Question: I have a requirement to design in ireport.
I have three VOs
'''
DeliveryAllocations {
private String collectorCode;
private String collectorName;
private String month;
private List<PlantVO> plants = new ArrayList<PlantVO>();
with setter/getters
}
PlantVO{
private String plantCode;
private String plantName;
private String TotalWeight;
private List<PlantAllocationVO> allocations = new ArrayList<PlantAllocationVO>();
with setter/getters
}
PlantAllocationVO{
private String weight;
private String customerType;
private String customerValue;
private String comment;
private String date;
with setters/getters
}
'''
Now I want to display two fields from 'PlantVO' and three fields from 'PlantAllocationVO' in a report with tabular format.
How do I achieve this?
How do I fetch the data to design a report with this kind of structure?

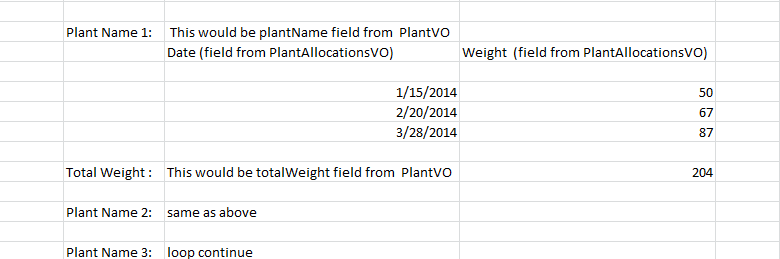
Answer: This is done by for example using a and passing as datasource
'new net.sf.jasperreports.engine.data.JRBeanCollectionDataSource($F{allocations})'
Example code:
'PlantVO.jrxml'
'''
<?xml version="1.0" encoding="UTF-8"?>
<jasperReport xmlns="http://jasperreports.sourceforge.net/jasperreports" xmlns:xsi="http://www.w3.org/2001/XMLSchema-instance" xsi:schemaLocation="http://jasperreports.sourceforge.net/jasperreports http://jasperreports.sourceforge.net/xsd/jasperreport.xsd" name="PlantVO" pageWidth="595" pageHeight="842" columnWidth="555" leftMargin="20" rightMargin="20" topMargin="20" bottomMargin="20" uuid="55da4c97-0a7c-447f-b3a7-2713d483523d">
<parameter name="SUBREPORT_DIR" class="java.lang.String" isForPrompting="false">
<defaultValueExpression><![CDATA["C:\jdd\projects\StackTrace\jasper\"]]></defaultValueExpression>
</parameter>
<field name="plantName" class="java.lang.String"/>
<field name="totalWeight" class="java.lang.Double"/>
<field name="allocations" class="java.util.List"/>
<detail>
<band height="60" splitType="Stretch">
<textField>
<reportElement x="0" y="0" width="100" height="20" uuid="211879f7-331e-4526-bb0d-e7f0314f71b3"/>
<textElement verticalAlignment="Middle"/>
<textFieldExpression><![CDATA["Plant name: " + $V{REPORT_COUNT}]]></textFieldExpression>
</textField>
<textField>
<reportElement x="100" y="0" width="200" height="20" uuid="f2d206d5-61fb-4238-93cf-c7dd16403a48"/>
<textElement verticalAlignment="Middle"/>
<textFieldExpression><![CDATA[$F{plantName}]]></textFieldExpression>
</textField>
<subreport>
<reportElement x="100" y="20" width="400" height="20" uuid="f3ca3eba-cb93-4ab4-8931-c399a8430841"/>
<dataSourceExpression><![CDATA[new net.sf.jasperreports.engine.data.JRBeanCollectionDataSource($F{allocations})]]></dataSourceExpression>
<subreportExpression><![CDATA[$P{SUBREPORT_DIR} + "PlantAllocationVO_subreport.jasper"]]></subreportExpression>
</subreport>
<staticText>
<reportElement positionType="Float" x="100" y="40" width="200" height="20" uuid="db7b40e6-37fe-4815-b912-fc5afaf966fb"/>
<textElement textAlignment="Right" verticalAlignment="Middle"/>
<text><![CDATA[TOTAL WEIGHT:]]></text>
</staticText>
<textField pattern="###0">
<reportElement positionType="Float" x="300" y="40" width="200" height="20" uuid="f1670bb4-efec-492c-b69c-0de668bda244"/>
<textElement textAlignment="Right" verticalAlignment="Middle"/>
<textFieldExpression><![CDATA[$F{totalWeight}]]></textFieldExpression>
</textField>
</band>
</detail>
</jasperReport>
'''
'PlantAllocationVO_subreport'
'''
<?xml version="1.0" encoding="UTF-8"?>
<jasperReport xmlns="http://jasperreports.sourceforge.net/jasperreports" xmlns:xsi="http://www.w3.org/2001/XMLSchema-instance" xsi:schemaLocation="http://jasperreports.sourceforge.net/jasperreports http://jasperreports.sourceforge.net/xsd/jasperreport.xsd" name="PlantAllocationVO_subreport" pageWidth="400" pageHeight="802" columnWidth="400" leftMargin="0" rightMargin="0" topMargin="0" bottomMargin="0" uuid="417a7f13-6776-4773-94ab-0be5c01605c7">
<field name="date" class="java.lang.String"/>
<field name="weight" class="java.lang.Double"/>
<detail>
<band height="20" splitType="Stretch">
<textField>
<reportElement x="0" y="0" width="200" height="20" uuid="34424fa2-18d0-4859-825a-a07f2a826f55"/>
<textElement verticalAlignment="Middle"/>
<textFieldExpression><![CDATA[$F{date}]]></textFieldExpression>
</textField>
<textField pattern="###0">
<reportElement x="200" y="0" width="200" height="20" uuid="a0e2ae10-906e-4d0f-aebd-30fc0c694aca"/>
<textElement textAlignment="Right" verticalAlignment="Middle"/>
<textFieldExpression><![CDATA[$F{weight}]]></textFieldExpression>
</textField>
</band>
</detail>
</jasperReport>
'''
With code
'''
JasperReport report = JasperCompileManager.compileReport("PlantVO.jrxml");
Map<String, Object> map = new HashMap<String, Object>();
JasperPrint print = JasperFillManager.fillReport(report, map,new JRBeanCollectionDataSource(deliveryAllocations.getPlants()));
JasperExportManager.exportReportToPdfFile(print, "PlantVO.pdf");
'''
Will produce this :
<URL>
Some design notes:
1. I would keep correct type of fields (es. weight as a Double or Integer) and apply pattern in jrxml (see example), this will help you do correct export to excel.
2. TotalWeight there is no really need to have this as a field, it could be calculated by subreport and passed back to main report.
Have Fun